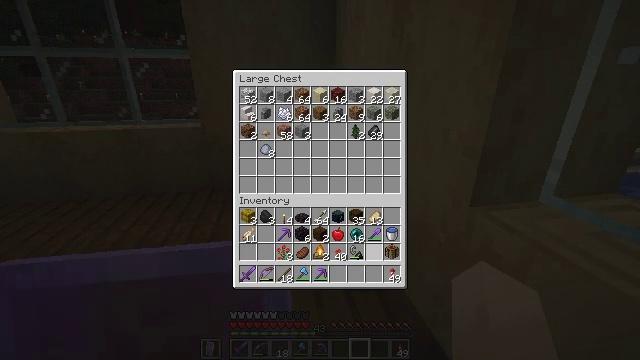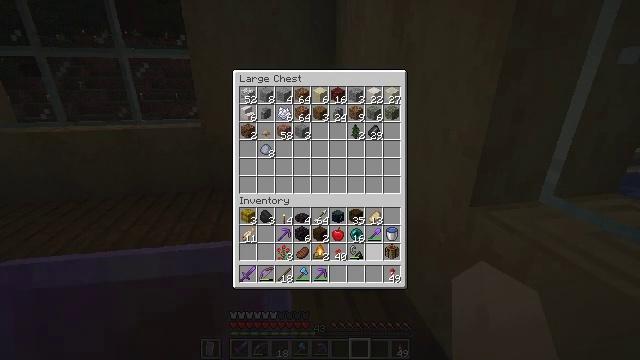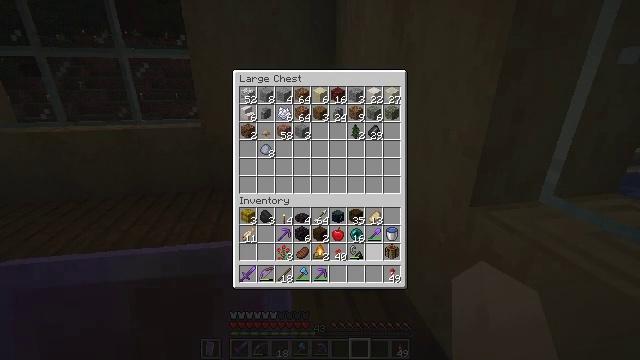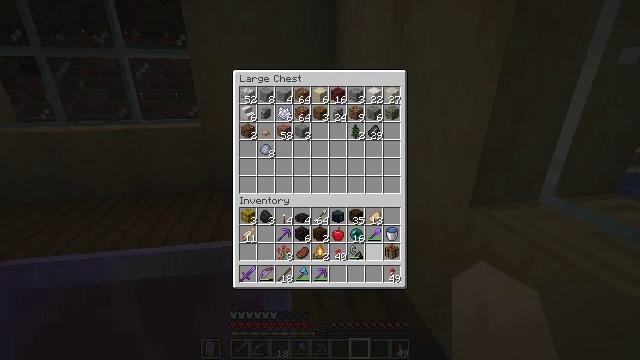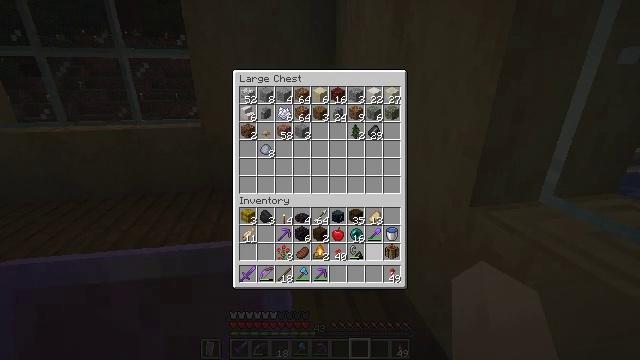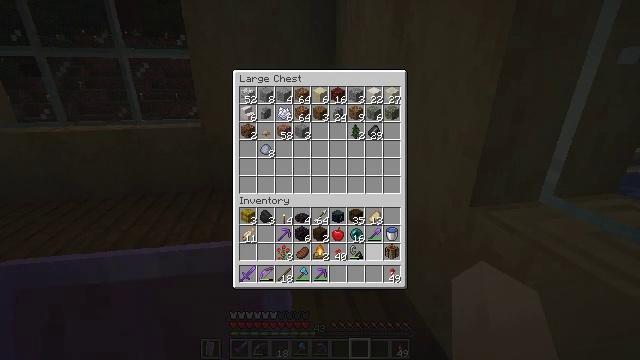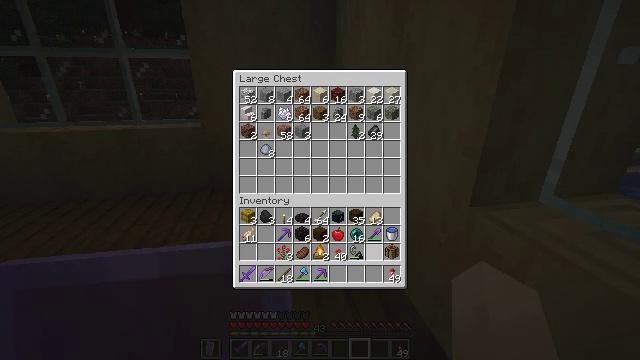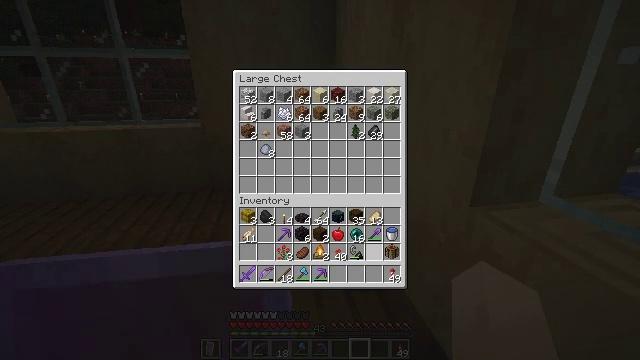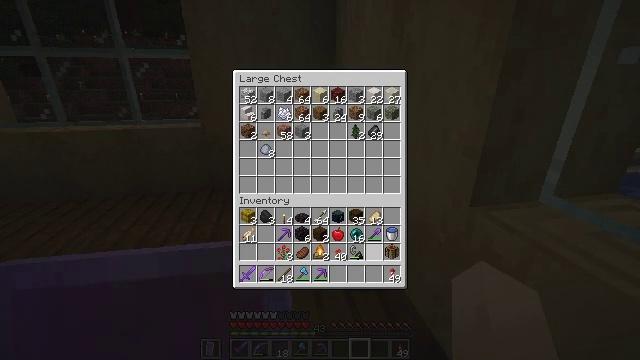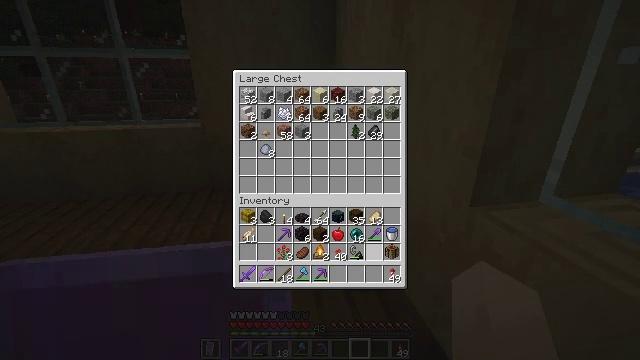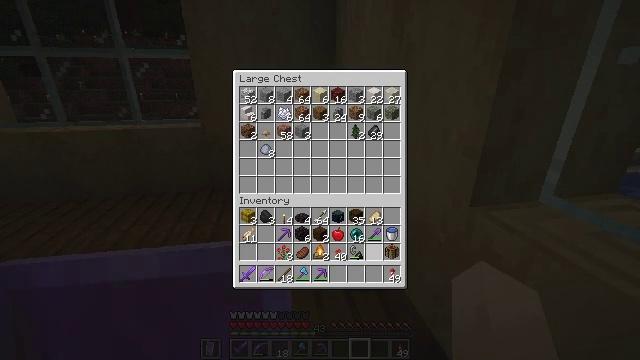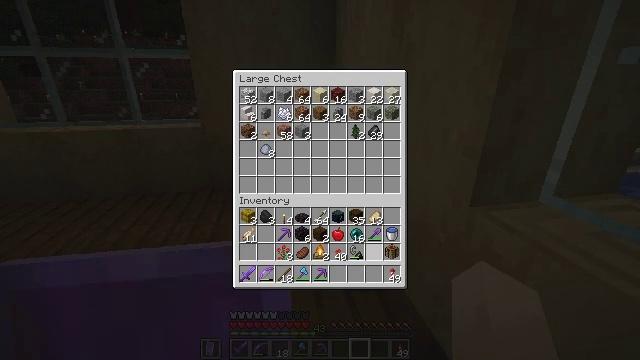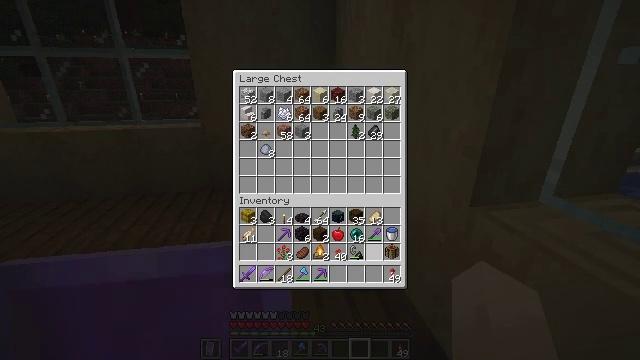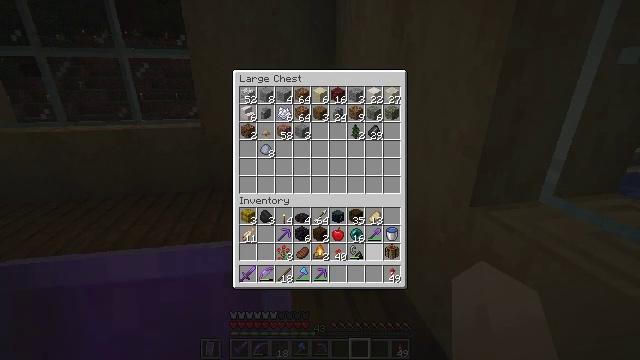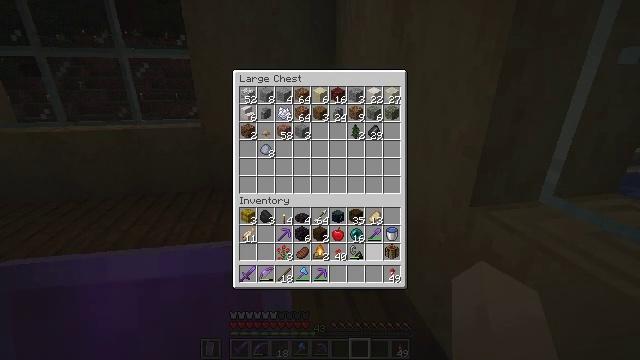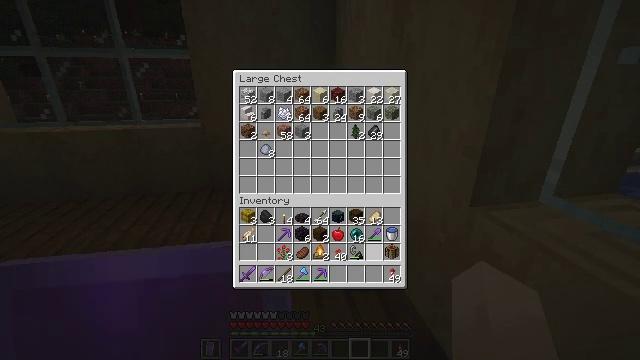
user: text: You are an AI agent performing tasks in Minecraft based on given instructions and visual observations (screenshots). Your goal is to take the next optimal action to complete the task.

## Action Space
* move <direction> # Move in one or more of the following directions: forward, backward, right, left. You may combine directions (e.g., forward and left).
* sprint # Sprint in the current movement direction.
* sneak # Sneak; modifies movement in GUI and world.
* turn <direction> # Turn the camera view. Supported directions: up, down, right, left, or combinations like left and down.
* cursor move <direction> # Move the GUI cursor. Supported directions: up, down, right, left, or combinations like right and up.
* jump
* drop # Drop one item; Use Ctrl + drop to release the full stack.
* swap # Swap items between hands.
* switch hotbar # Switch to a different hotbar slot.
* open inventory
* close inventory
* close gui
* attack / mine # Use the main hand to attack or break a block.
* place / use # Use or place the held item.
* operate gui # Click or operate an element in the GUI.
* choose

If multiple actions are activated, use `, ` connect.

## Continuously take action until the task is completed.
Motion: motion action
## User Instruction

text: Collect the sea lantern for its light.
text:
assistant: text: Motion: no_op
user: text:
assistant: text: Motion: no_op
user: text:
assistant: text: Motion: no_op
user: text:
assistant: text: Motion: no_op
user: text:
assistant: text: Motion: no_op
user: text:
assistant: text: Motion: no_op
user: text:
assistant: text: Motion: no_op
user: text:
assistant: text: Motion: no_op
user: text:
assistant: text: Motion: no_op
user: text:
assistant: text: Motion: no_op
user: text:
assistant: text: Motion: no_op
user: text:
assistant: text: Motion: no_op
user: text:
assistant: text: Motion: no_op
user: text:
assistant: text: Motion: no_op
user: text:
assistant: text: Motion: no_op
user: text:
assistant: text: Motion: no_op
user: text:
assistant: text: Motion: no_op
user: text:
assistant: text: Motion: no_op
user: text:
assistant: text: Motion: no_op
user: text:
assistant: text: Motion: no_op
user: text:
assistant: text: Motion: no_op
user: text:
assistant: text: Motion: no_op
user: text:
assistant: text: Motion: no_op
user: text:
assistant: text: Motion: no_op
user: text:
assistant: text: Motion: no_op
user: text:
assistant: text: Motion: no_op
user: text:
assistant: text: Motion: no_op
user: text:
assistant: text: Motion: turn left
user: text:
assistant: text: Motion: no_op
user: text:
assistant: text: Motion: no_op